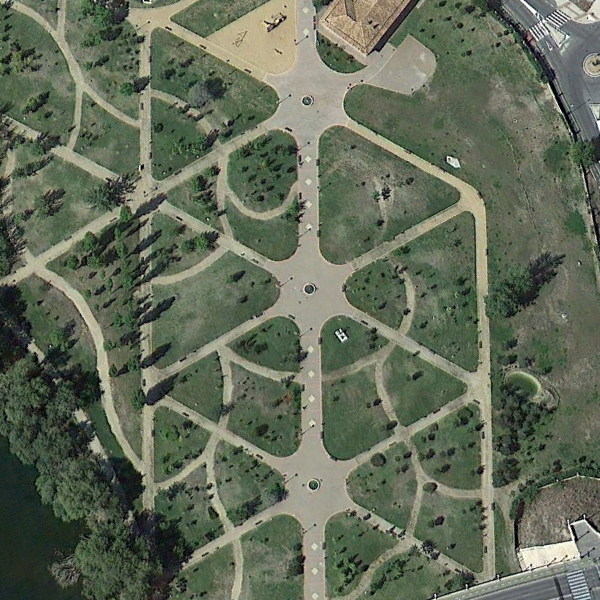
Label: Square